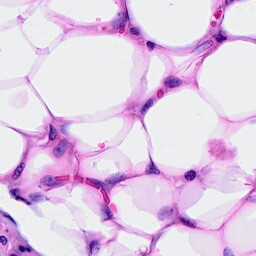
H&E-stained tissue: Breast